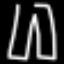
Label: pants